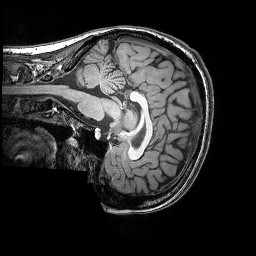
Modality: T1w
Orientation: sagittal
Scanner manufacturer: siemens
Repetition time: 2.25 s
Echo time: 0.00418 s